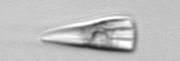
Label: Licmophora